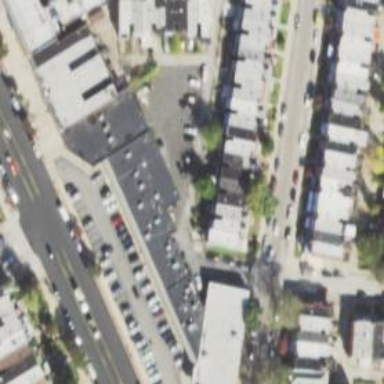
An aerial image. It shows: Alleyway designated as service road.